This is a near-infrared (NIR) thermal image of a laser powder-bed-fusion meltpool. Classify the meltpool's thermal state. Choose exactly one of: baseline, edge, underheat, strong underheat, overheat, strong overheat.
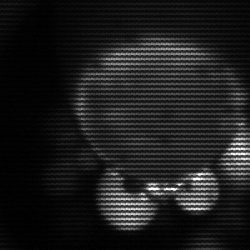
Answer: edge